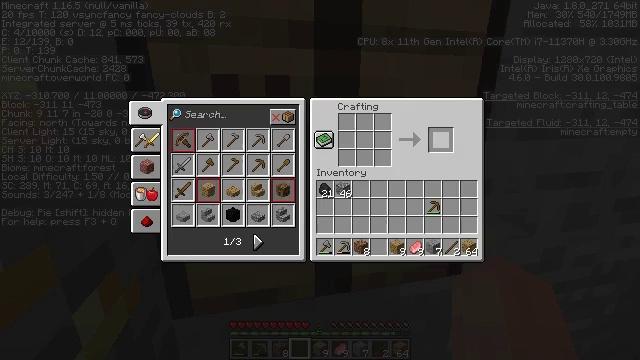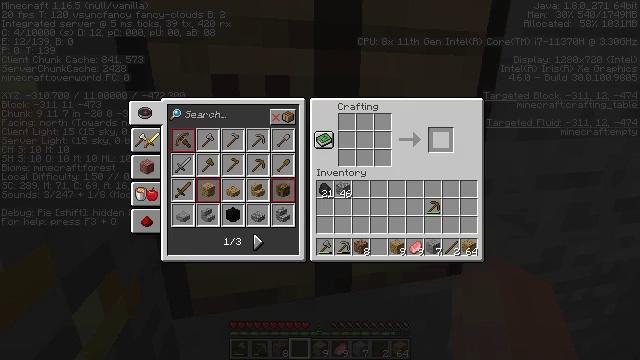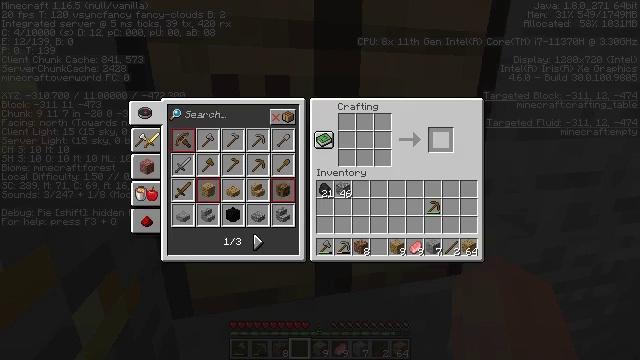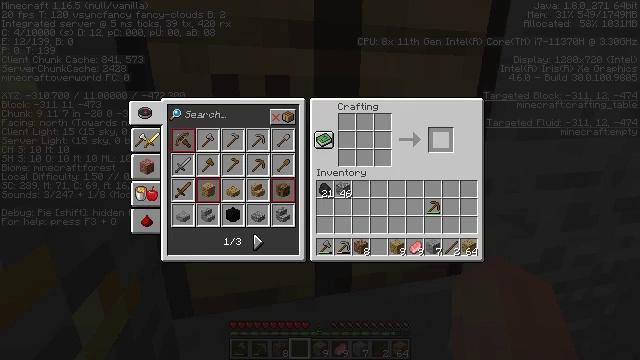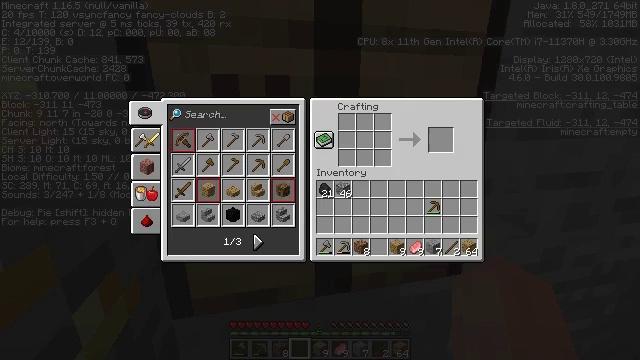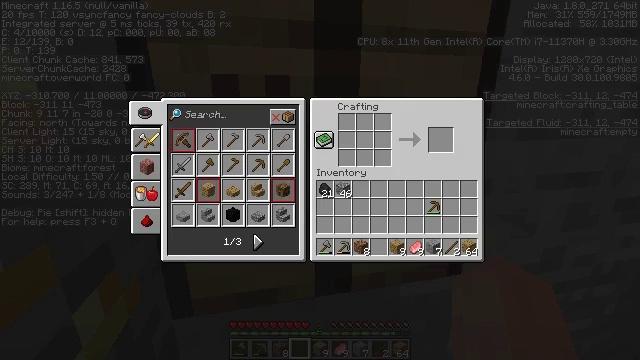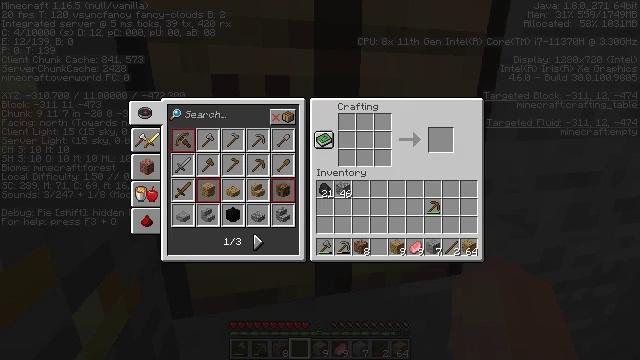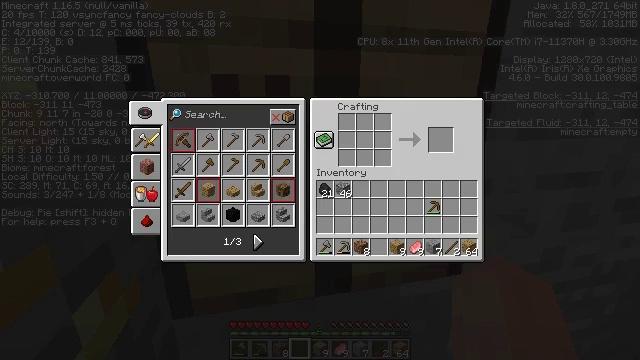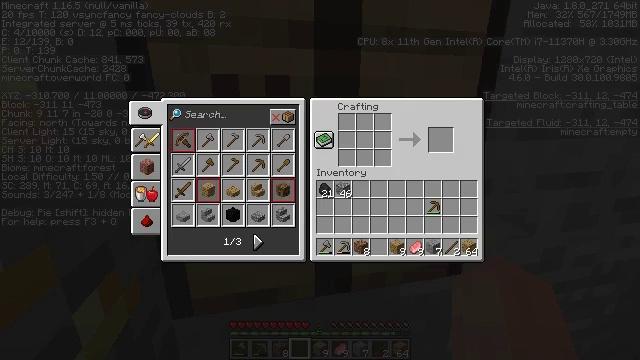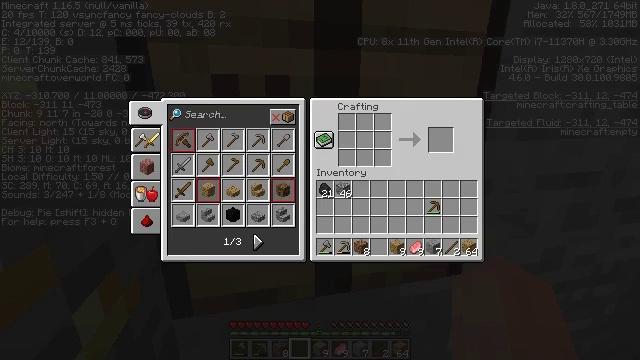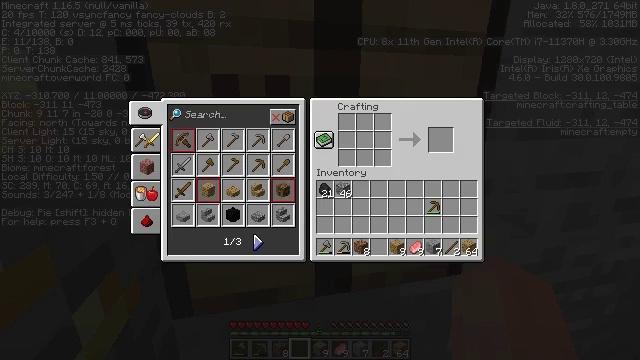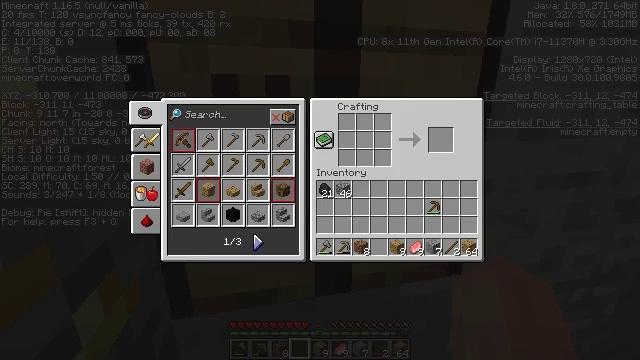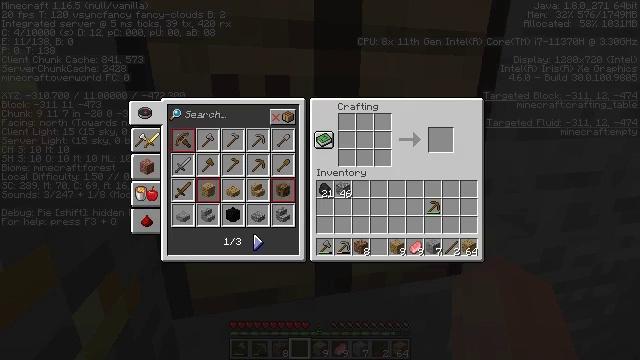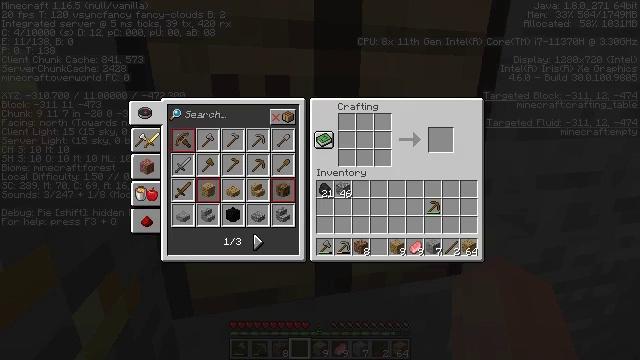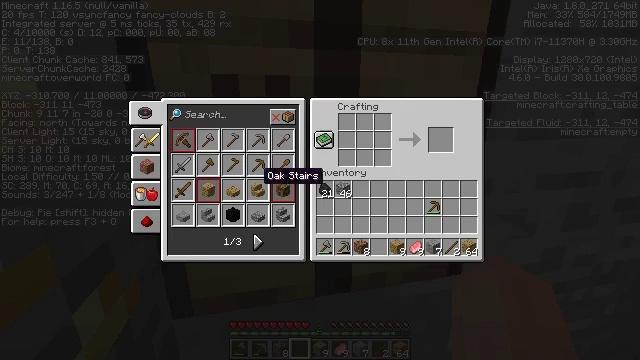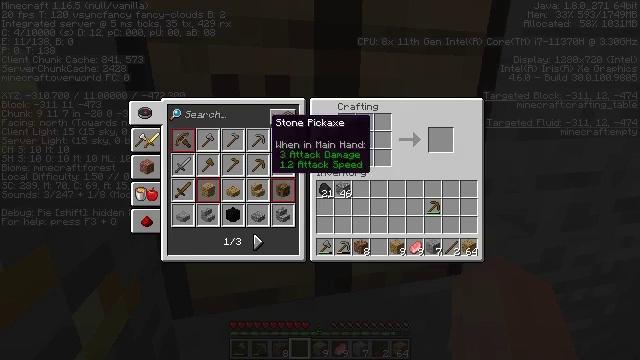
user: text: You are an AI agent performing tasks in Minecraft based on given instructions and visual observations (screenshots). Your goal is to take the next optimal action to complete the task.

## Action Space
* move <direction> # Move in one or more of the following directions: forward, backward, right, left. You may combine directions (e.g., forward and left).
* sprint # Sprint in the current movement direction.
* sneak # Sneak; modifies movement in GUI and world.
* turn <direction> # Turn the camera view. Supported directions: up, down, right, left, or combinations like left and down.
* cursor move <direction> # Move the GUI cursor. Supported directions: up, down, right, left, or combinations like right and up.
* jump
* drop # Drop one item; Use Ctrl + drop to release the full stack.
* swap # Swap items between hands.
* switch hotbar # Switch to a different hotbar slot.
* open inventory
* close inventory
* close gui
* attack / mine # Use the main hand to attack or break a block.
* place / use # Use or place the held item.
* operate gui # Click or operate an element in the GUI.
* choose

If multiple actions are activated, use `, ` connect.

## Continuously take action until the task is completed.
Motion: motion action
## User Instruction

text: Use oak planks to craft an oak trapdoor.
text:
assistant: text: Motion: sneak, open gui
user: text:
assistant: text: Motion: sneak
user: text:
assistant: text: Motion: sneak
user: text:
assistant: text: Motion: sneak, cursor move left and down
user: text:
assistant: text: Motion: sneak, cursor move left and down
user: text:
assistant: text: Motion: sneak, cursor move left and down
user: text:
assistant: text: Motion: no_op
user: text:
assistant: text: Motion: no_op
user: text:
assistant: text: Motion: no_op
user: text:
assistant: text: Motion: cursor move left and up
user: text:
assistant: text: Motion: no_op
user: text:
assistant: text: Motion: no_op
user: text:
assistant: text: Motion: cursor move up
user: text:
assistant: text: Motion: cursor move up
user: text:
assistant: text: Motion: cursor move right and up
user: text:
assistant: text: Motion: cursor move up
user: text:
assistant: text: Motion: no_op
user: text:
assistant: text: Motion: no_op
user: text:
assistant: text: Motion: no_op
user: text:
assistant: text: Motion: no_op
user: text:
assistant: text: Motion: operate gui
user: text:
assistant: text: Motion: operate gui
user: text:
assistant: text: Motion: operate gui
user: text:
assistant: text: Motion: cursor move left and down
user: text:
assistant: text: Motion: cursor move left and down
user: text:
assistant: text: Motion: no_op
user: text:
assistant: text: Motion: no_op
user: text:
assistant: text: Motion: cursor move right and up
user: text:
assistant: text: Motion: cursor move right
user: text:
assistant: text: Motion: no_op